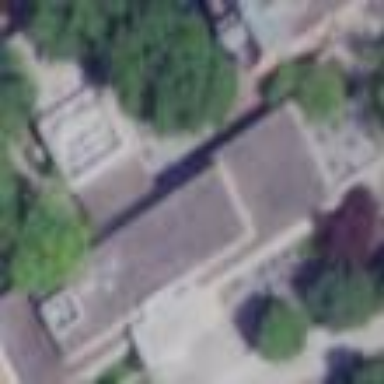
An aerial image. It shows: Dormitory building.